Field crop: maize
Growth stage: 2
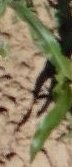
Species: maize